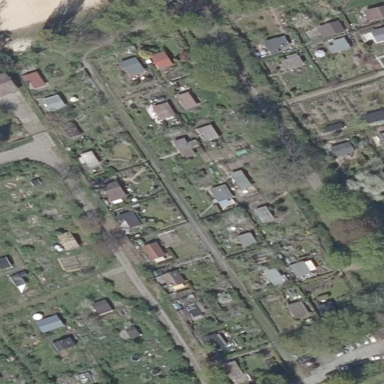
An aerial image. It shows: Area designated for allotments.